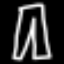
Label: pants